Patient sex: F
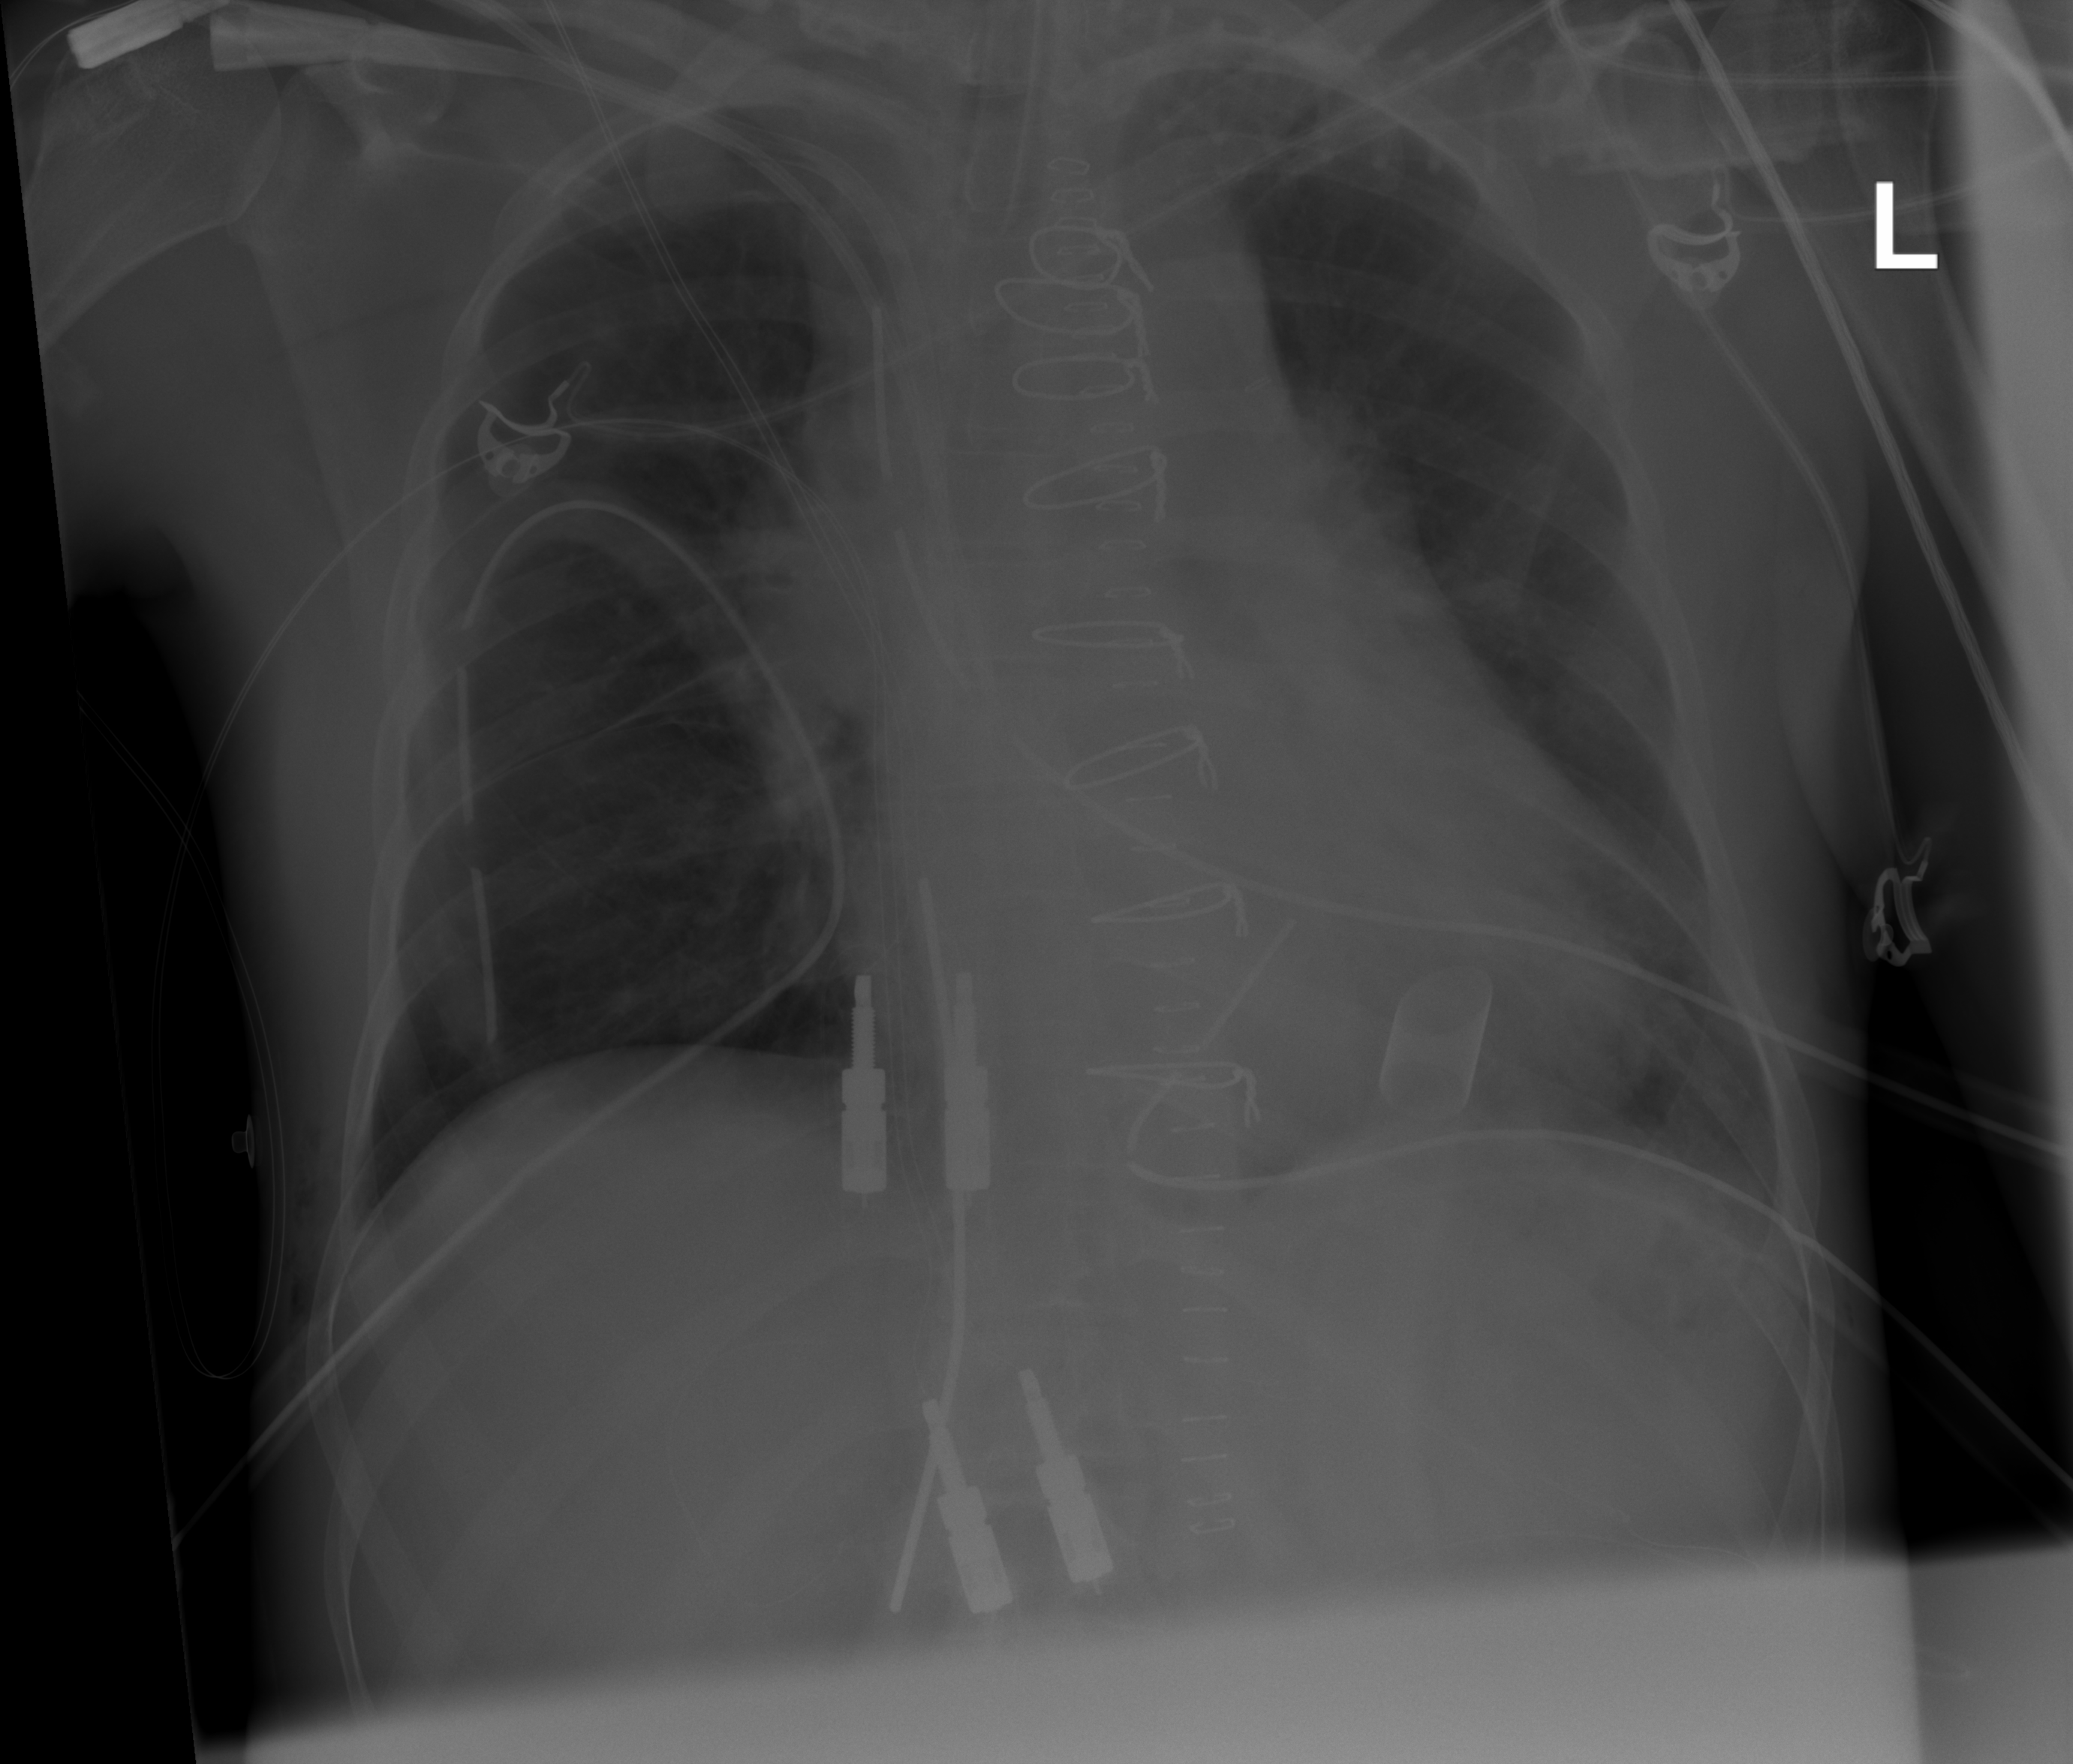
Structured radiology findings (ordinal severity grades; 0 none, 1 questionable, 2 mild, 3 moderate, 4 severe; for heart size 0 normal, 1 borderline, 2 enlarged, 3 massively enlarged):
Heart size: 1
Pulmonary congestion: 2
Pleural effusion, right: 0
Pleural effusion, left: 2
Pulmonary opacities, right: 0
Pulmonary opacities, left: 1
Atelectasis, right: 0
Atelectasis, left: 2